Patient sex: F
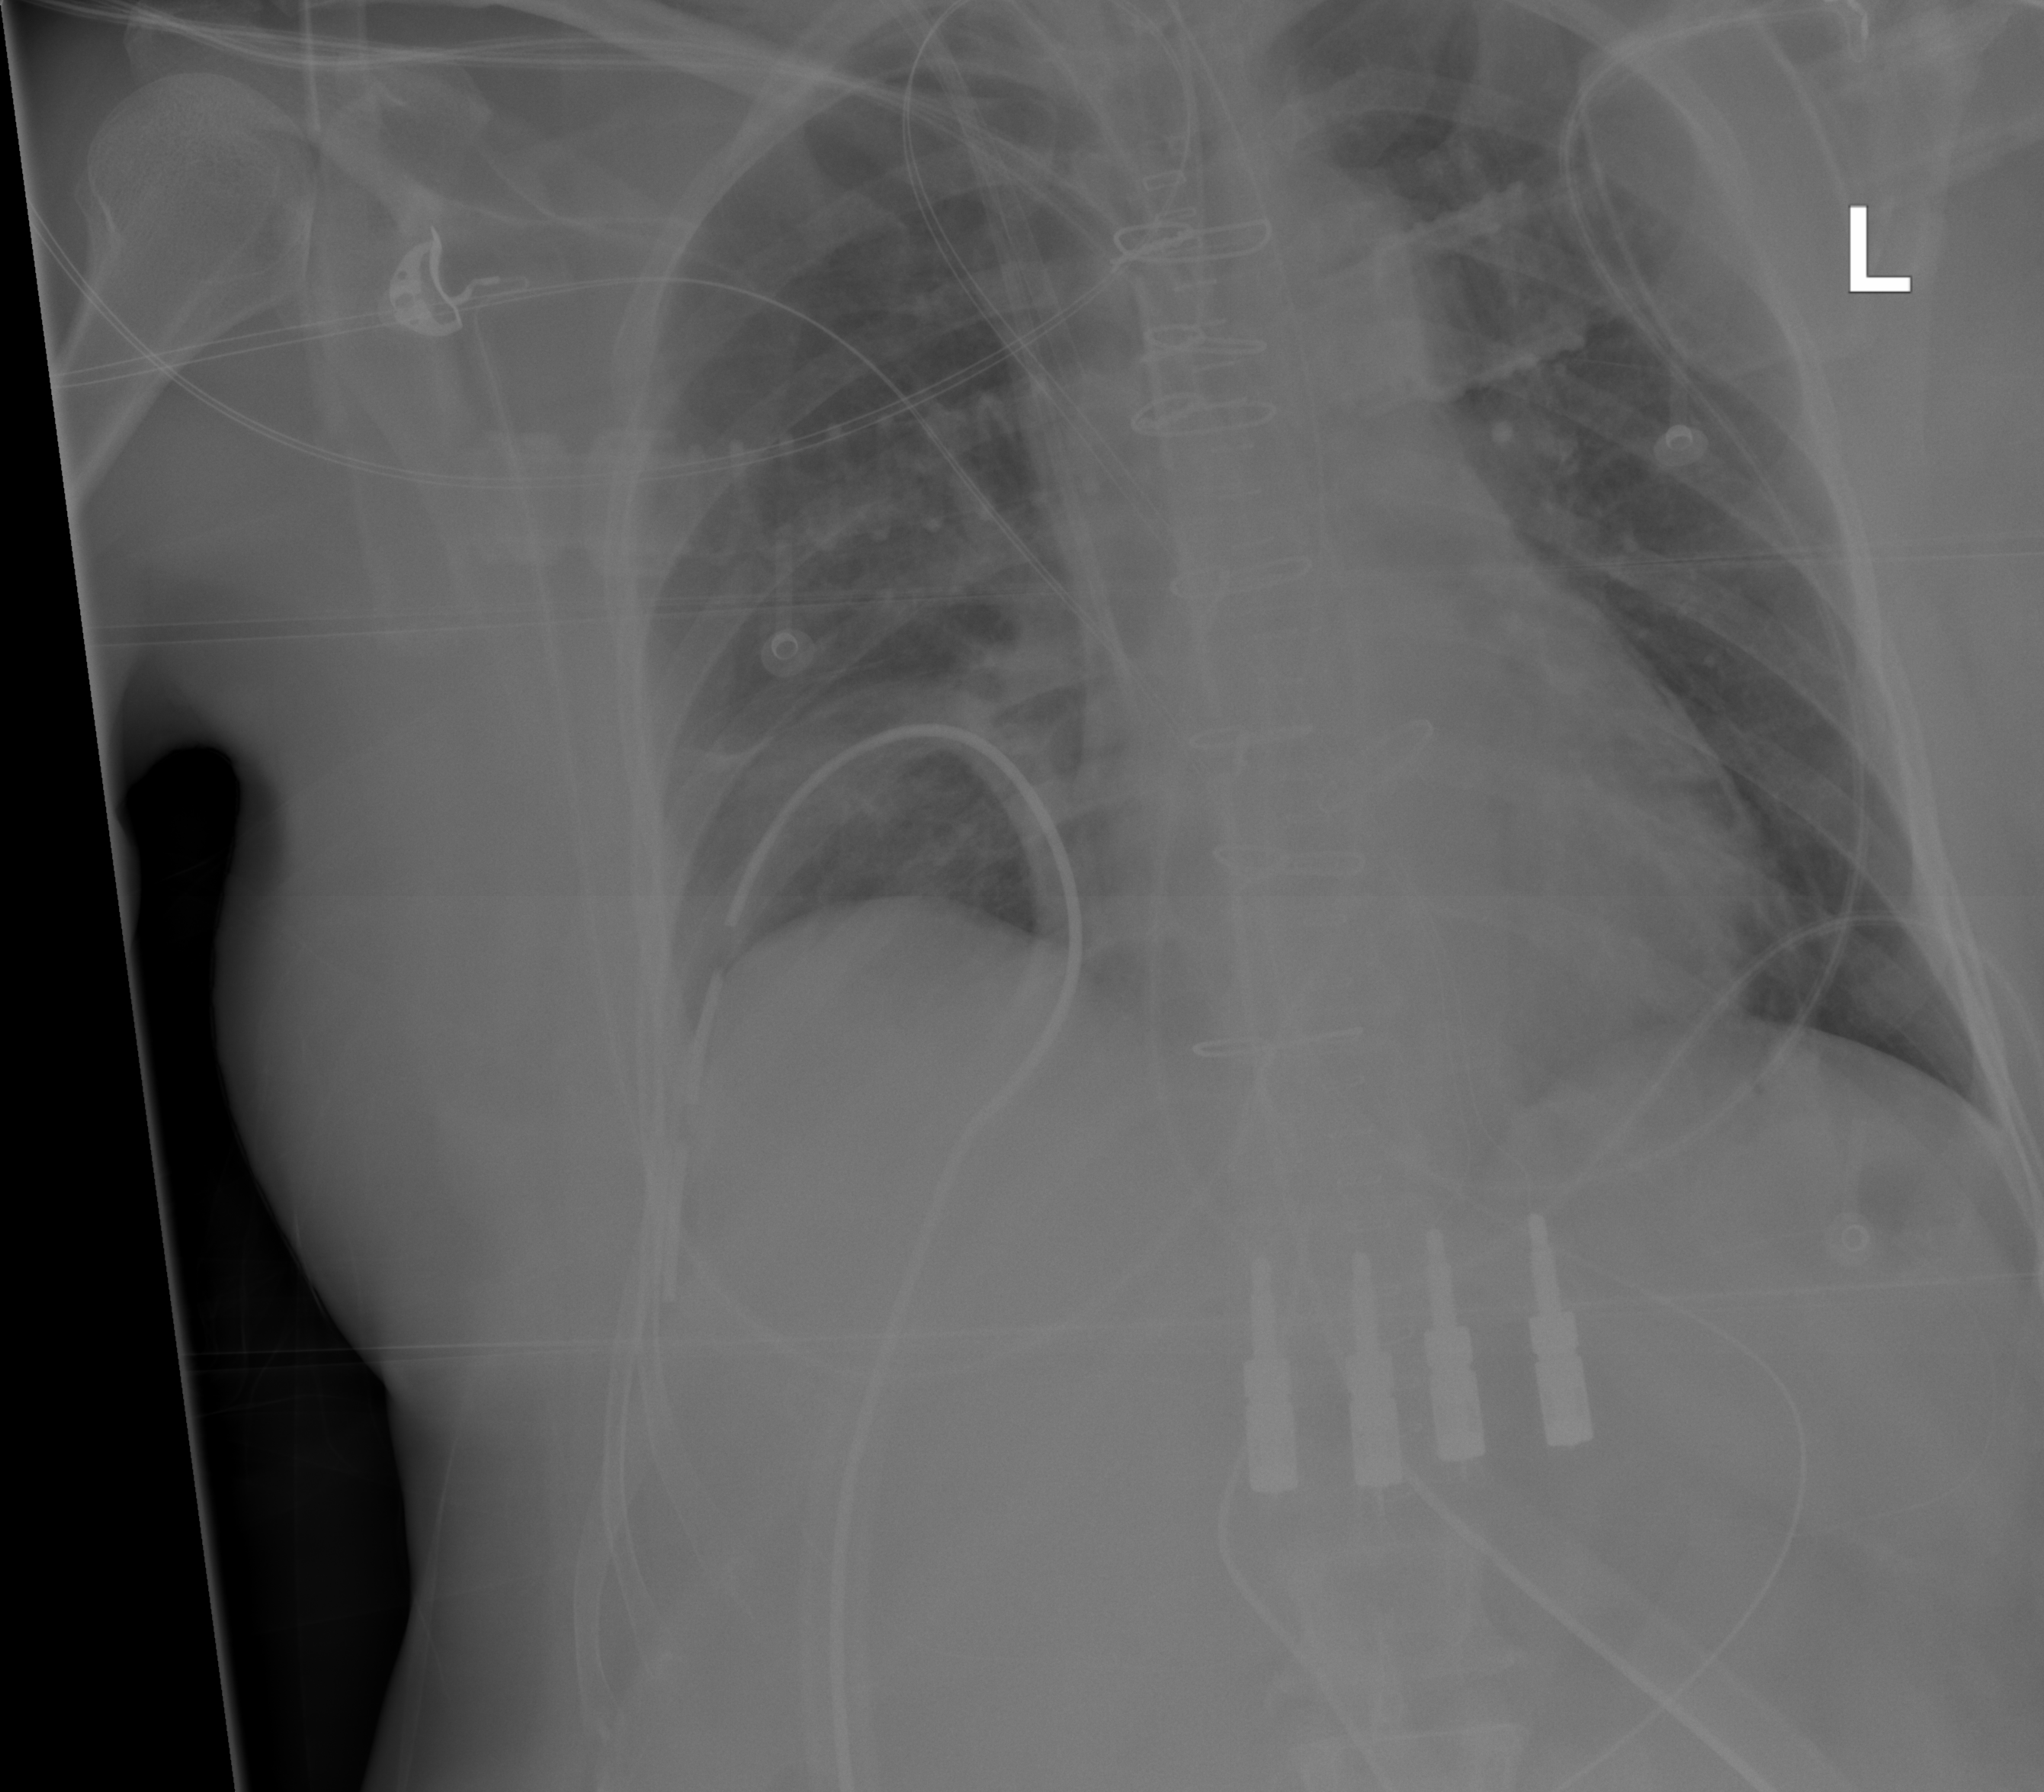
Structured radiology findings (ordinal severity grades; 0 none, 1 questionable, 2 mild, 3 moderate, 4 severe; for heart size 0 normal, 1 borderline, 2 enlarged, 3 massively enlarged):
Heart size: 0
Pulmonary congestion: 0
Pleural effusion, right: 0
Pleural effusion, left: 0
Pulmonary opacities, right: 0
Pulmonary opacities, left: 0
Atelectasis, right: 2
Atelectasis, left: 0